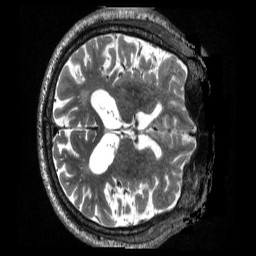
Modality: T2w
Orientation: axial
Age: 80
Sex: male
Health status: healthy
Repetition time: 3.2 s
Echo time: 0.563 s